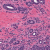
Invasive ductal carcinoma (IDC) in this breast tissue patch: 0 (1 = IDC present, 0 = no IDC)